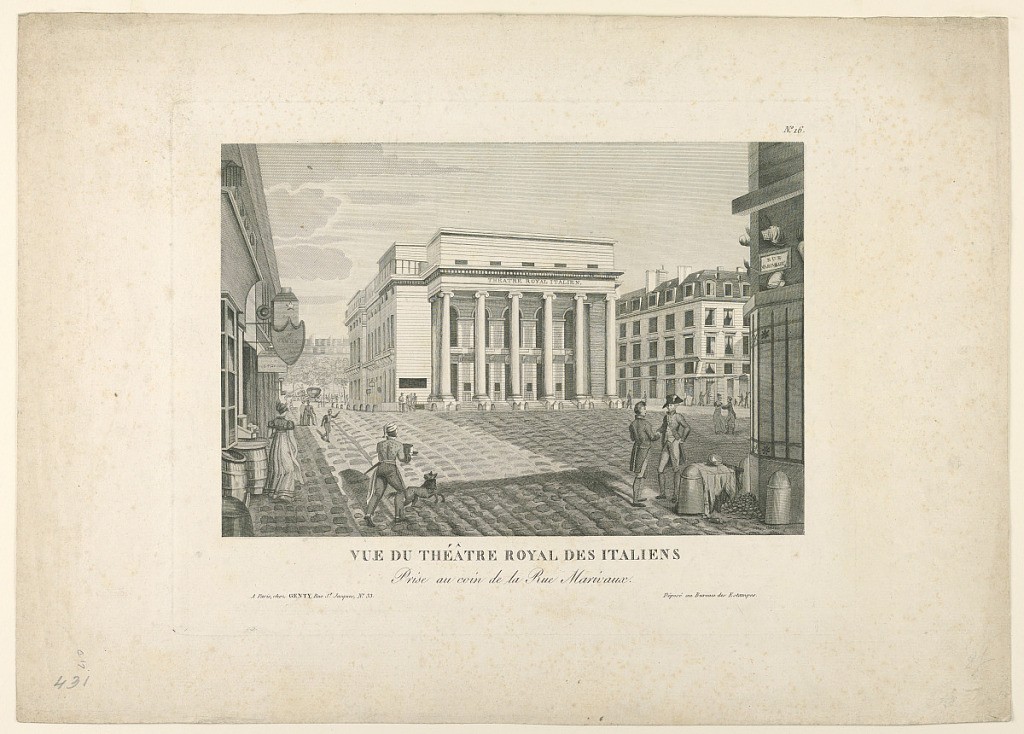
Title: Italian Theater, Paris
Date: ca. 1820
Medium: Engraving on paper
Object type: Print
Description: Horizontal rectangle. In the foreground at right is the corner of a house with the street sign: RUE MARIVAUX. The caption is similar to -1402 with N. 16; VUE DUE THEATRE ROYAL DES ITALIENS / Prise au coin de la Rue Marivaux.